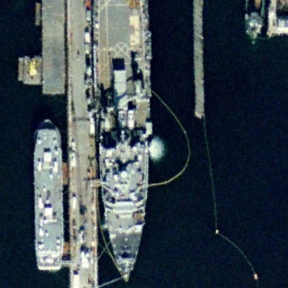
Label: combat